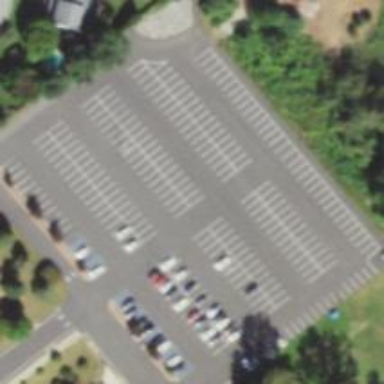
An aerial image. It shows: Parking area with surface.